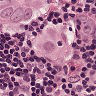
Metastatic tissue present: yes